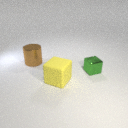
large yellow rubber cube in front of small green metal cube